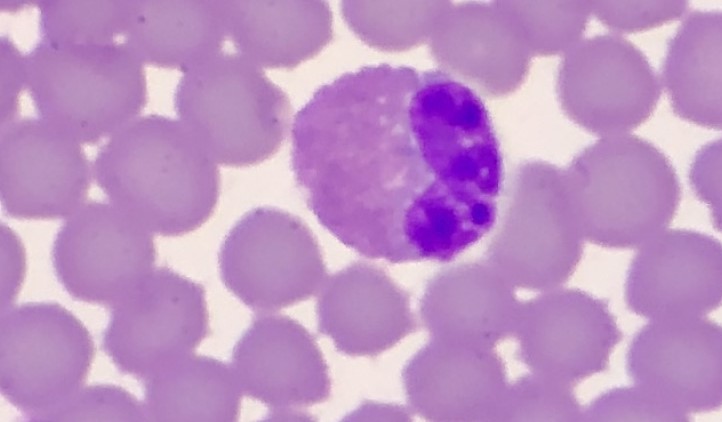
White blood cell type: Eosinophil